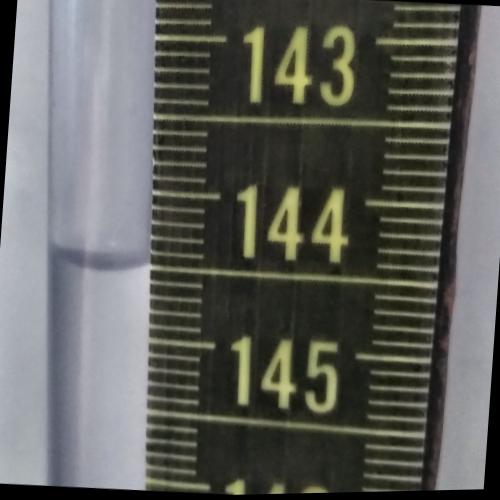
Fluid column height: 144.5 cm